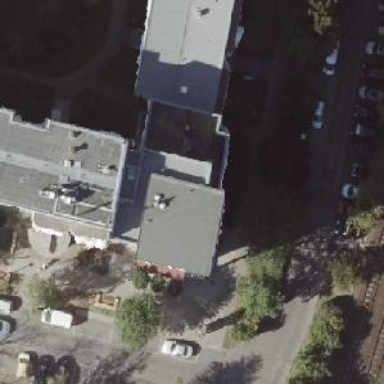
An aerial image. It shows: Apartment building with flat roof.